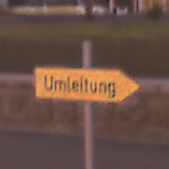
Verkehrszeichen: UmleitungswegweiserRechtsweisend
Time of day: SunriseSunset
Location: Outdoor (Urban)
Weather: PartlyCloudy
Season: NotSpecified
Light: Natural